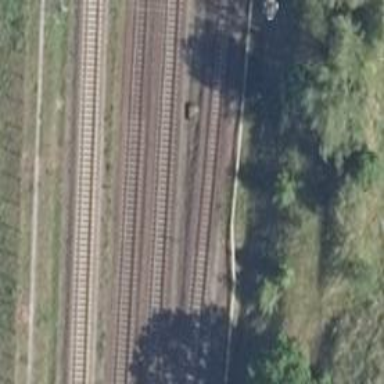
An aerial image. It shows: Railway track with contact lines for electrification.